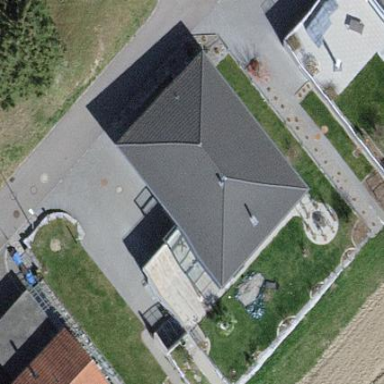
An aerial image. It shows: Simple and straightforward house.